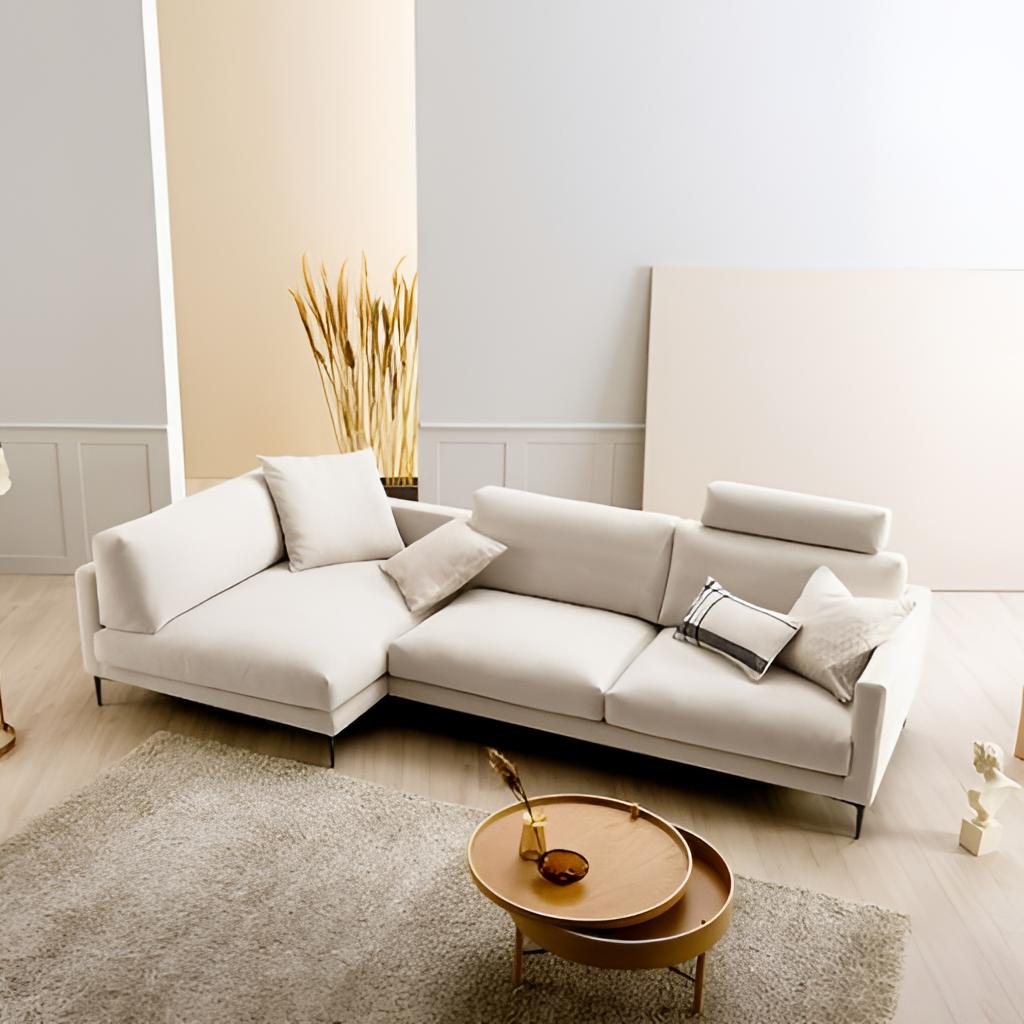
living room, fabric sectional sofa, paint wallpaper, with vertical two tone pattern, contemporary, oak wood flooring, with plank pattern